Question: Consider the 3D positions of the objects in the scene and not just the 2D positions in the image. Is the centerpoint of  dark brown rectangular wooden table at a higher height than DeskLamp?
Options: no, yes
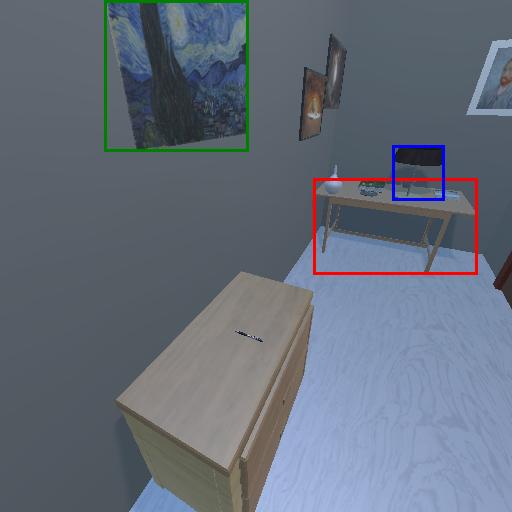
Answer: no